Interaction volume radius: 5 \u00c5
Interaction volume height: 15 \u00c5
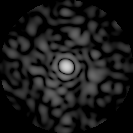
Disorder parameter: 0.8242